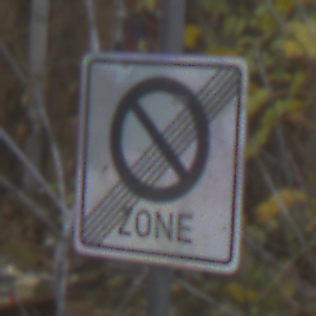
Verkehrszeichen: EndeEingeschraenktesHalteverbotZone
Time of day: MorningAfternoon
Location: Outdoor (Urban)
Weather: PartlyCloudy
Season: NotSpecified
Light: Natural